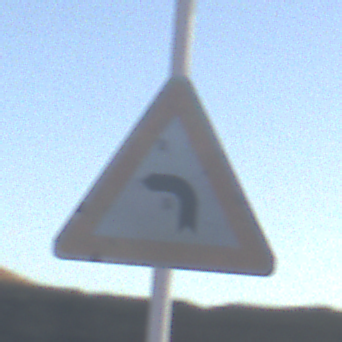
Verkehrszeichen: KurveLinks
Umgebung: Outdoor, Nature
Tageszeit: SunriseSunset
Wetter: Clear
Licht: Natural
Jahreszeit: NotSpecified
Kontrast: HighContrast